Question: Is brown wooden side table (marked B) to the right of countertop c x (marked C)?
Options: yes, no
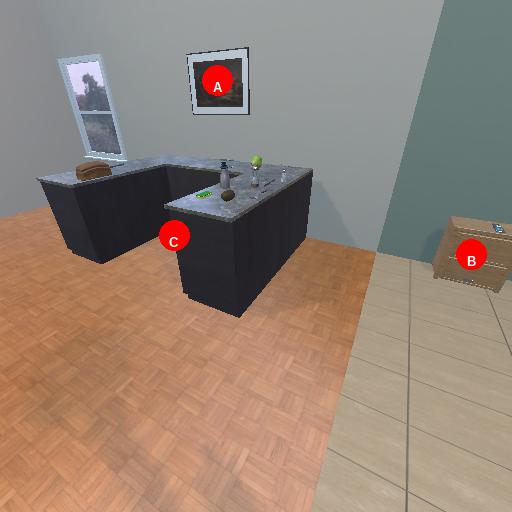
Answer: yes